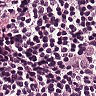
Metastatic tissue present: yes